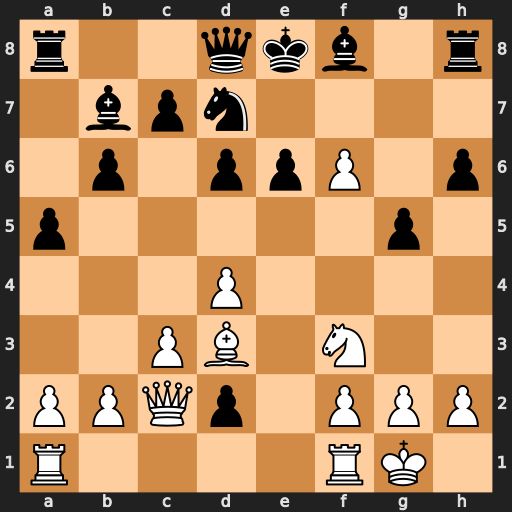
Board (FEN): r2qkb1r/1bpn4/1p1ppP1p/p5p1/3P4/2PB1N2/PPQp1PPP/R4RK1
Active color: w
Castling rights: kq
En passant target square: -
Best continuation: Bg6#